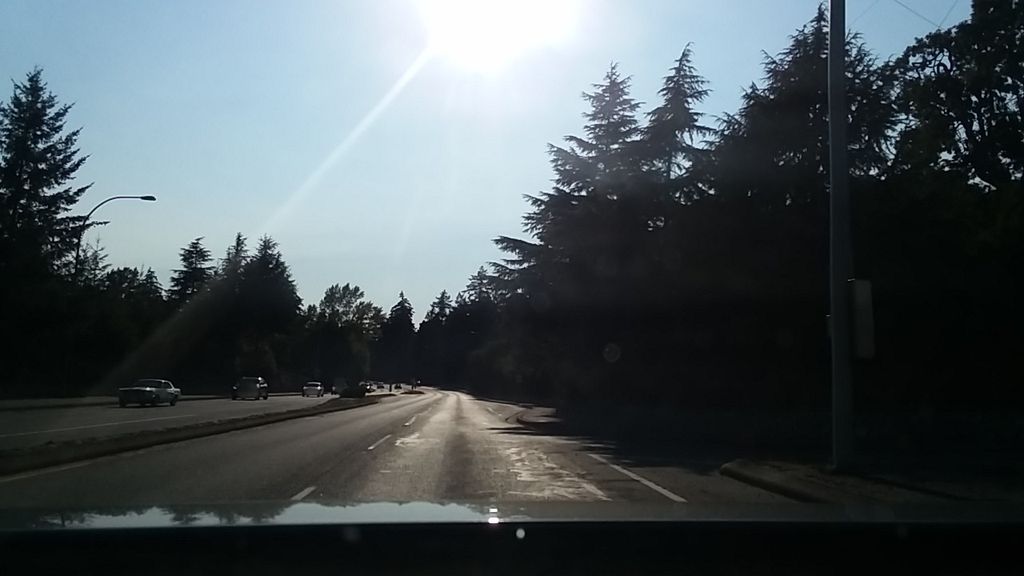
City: victoria